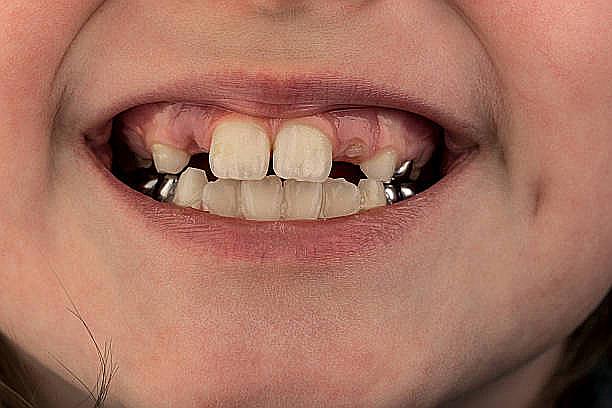
Condition: hypodontia